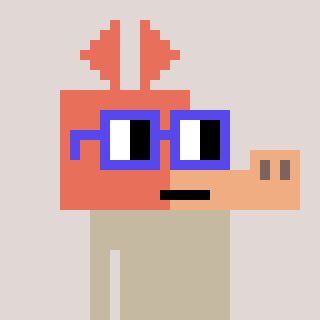
a pixel art character with square blue glasses, a aardvark-shaped head and a yellow-colored body on a warm background